Aerial crown-view tile of a tropical tree (Barro Colorado Island, Panama), acquired 20250616:
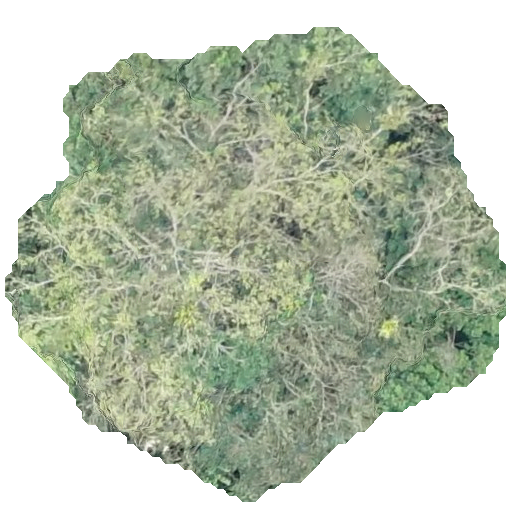
Species: Luehea seemannii
GBIF accepted scientific name: Luehea seemannii
Crown area: 240.819 m²